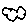
Label: cloud